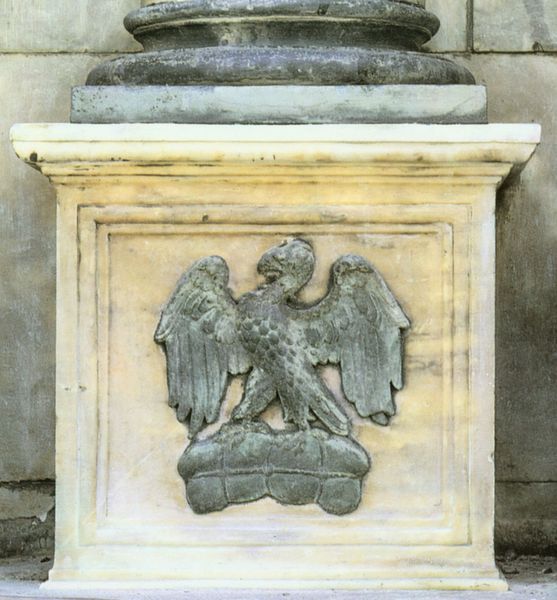
Titel: Baptisterium (Florenz)
Standort: Florenz, Baptisterium (EU - I - Toskana)
Schlagwörter: adler, berg, felsen, flügel, vogel, weiß, ocker, grau, marmor, säule, tier, federn, rahmen, sockel, stein, rund, umrandung, skulptur, statue, schnabel, mauer, bildhauerei, bronze, schmutz, eckig, herrscher, krallen, rechteckig, basis, postament, emblem, wulst, platteau, steinwand, ikonographie, wappentier, paket, schmitz, aufgespannt, sockel marmor